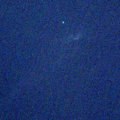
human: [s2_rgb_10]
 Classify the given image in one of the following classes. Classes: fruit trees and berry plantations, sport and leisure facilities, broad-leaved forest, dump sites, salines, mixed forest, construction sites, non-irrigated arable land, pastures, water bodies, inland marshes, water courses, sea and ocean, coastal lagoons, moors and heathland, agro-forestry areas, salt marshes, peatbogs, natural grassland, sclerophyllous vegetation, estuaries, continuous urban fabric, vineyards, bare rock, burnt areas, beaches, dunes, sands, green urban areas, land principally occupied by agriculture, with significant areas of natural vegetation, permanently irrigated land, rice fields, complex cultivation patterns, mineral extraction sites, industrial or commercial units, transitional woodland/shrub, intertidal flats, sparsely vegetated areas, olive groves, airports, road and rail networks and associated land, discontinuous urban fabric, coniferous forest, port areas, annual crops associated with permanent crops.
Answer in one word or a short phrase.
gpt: water bodies